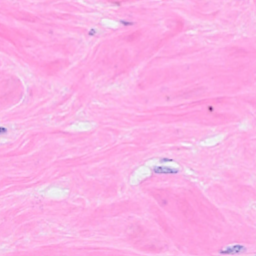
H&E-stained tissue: Breast